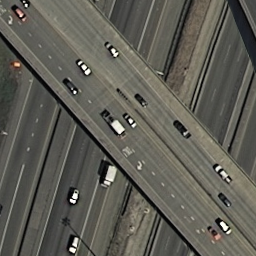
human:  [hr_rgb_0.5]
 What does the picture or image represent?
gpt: overpass